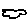
Label: cloud